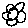
Label: flower